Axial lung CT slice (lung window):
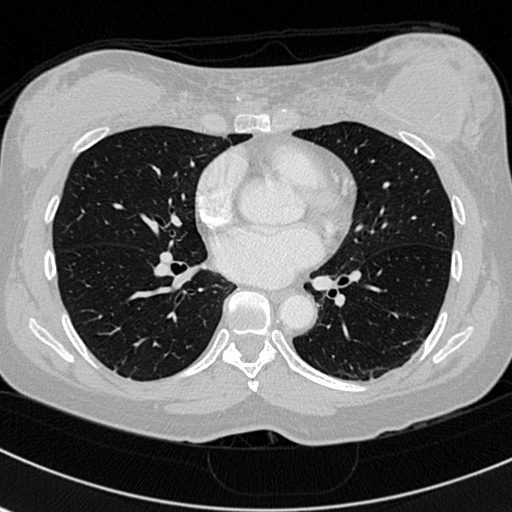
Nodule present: no